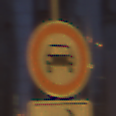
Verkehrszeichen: VerbotKraftwagen
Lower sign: RichtungsangabeDurchPfeile5
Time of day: Night
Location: Outdoor (Urban)
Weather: PartlyCloudy
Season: NotSpecified
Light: Artificial